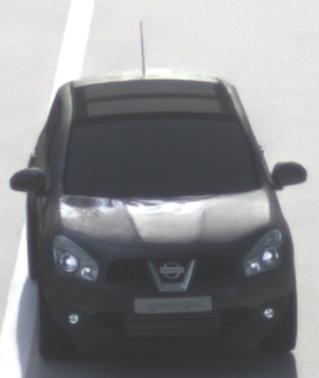
Make: Nissan
Model: Qashqai 1.6
Detailed model: Qashqai (J10)
Model produced from: 2010/03
Model produced until: 2010/08
Doors: 5
Color: gray
Road condition: dry road
Daytime: morning or afternoon
Contrast: low contrast